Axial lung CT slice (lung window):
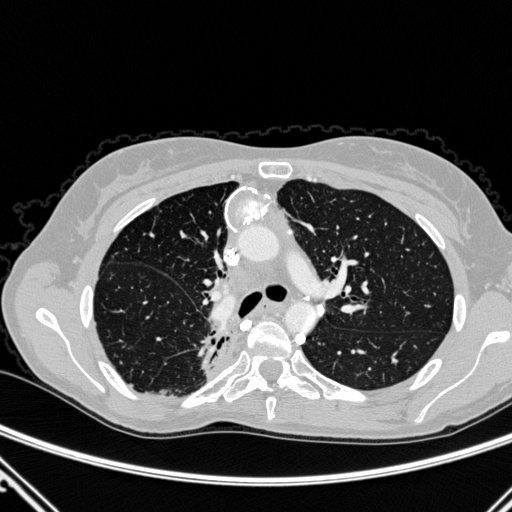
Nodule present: no